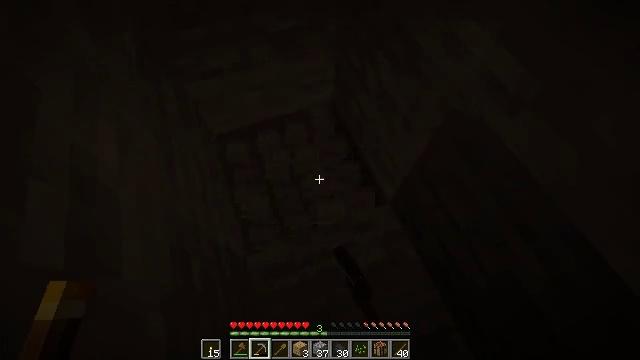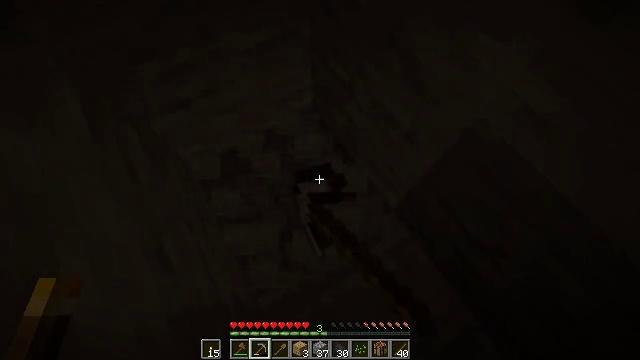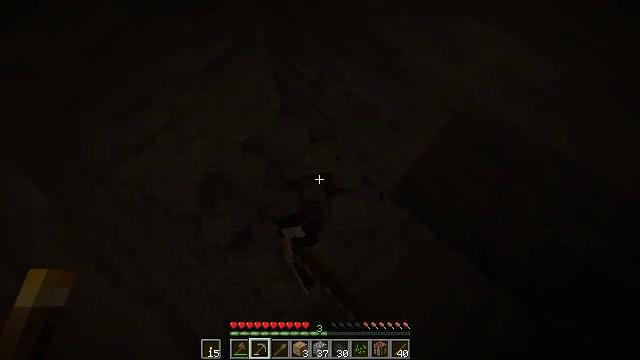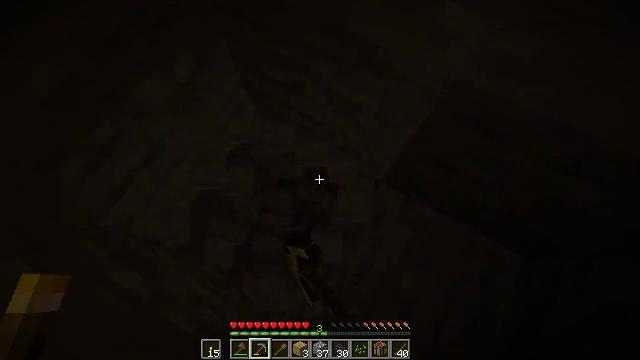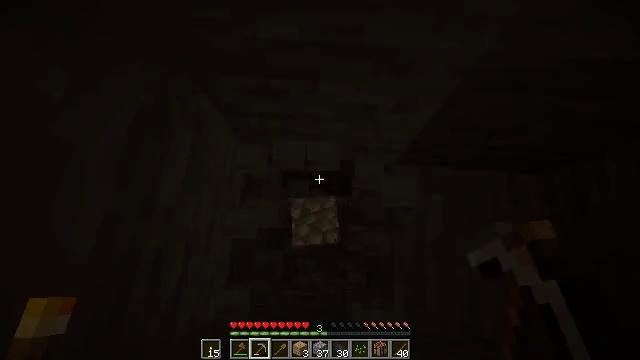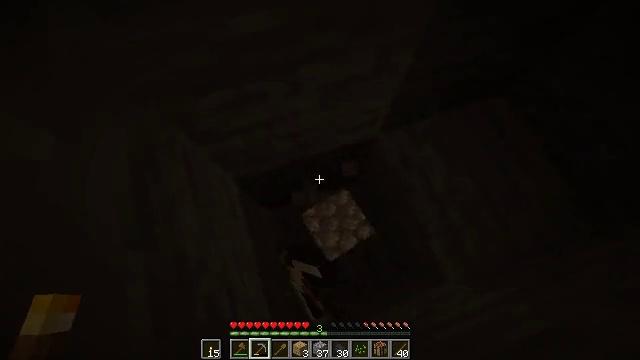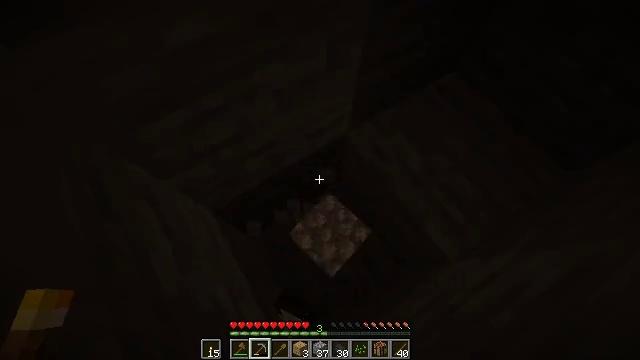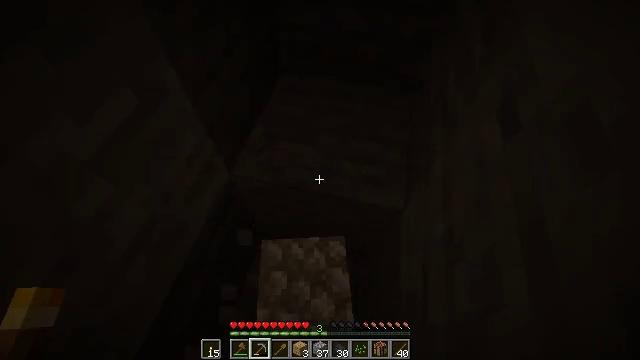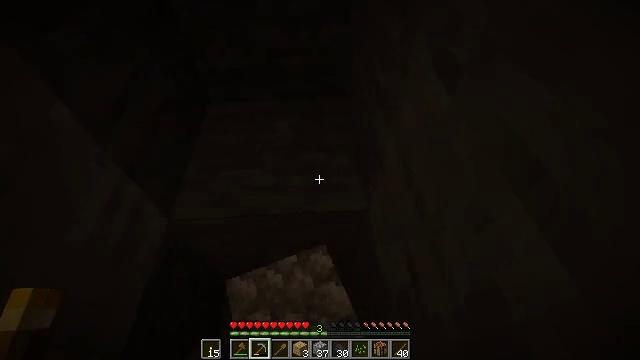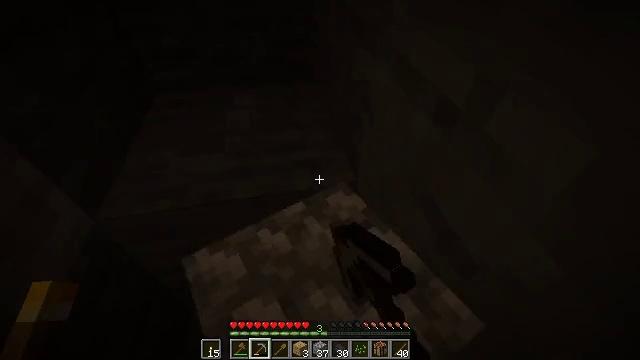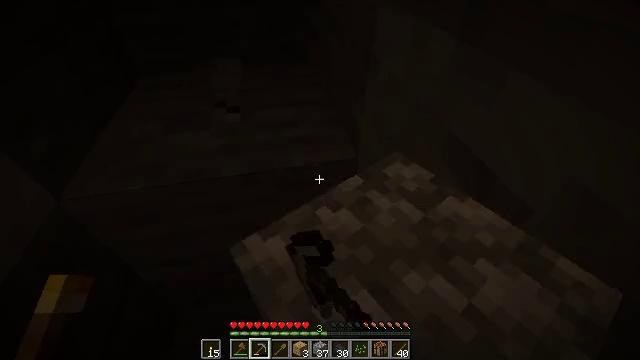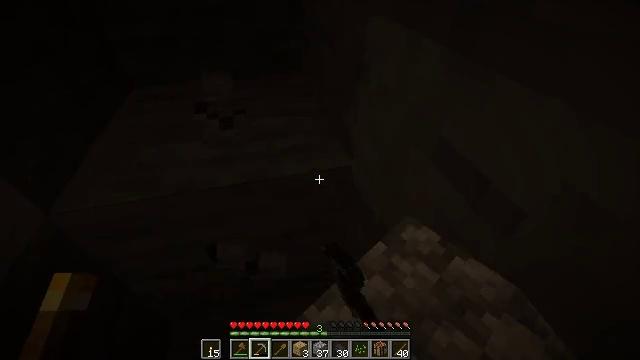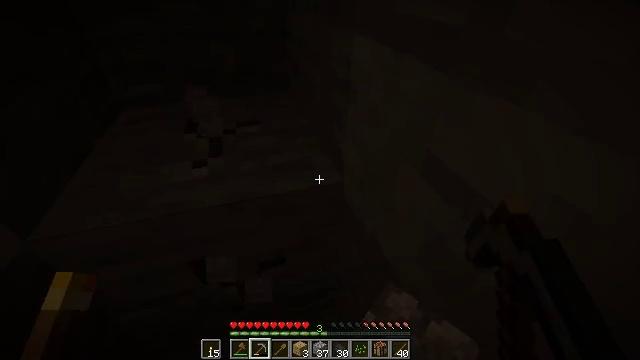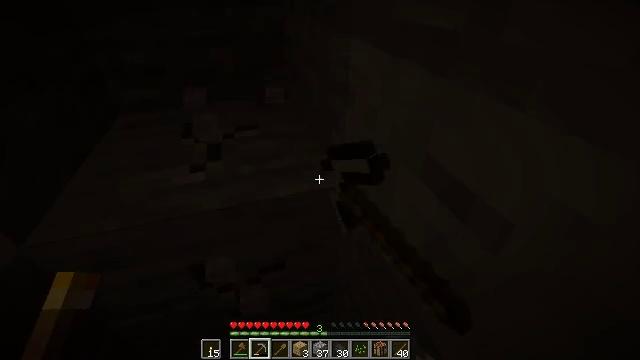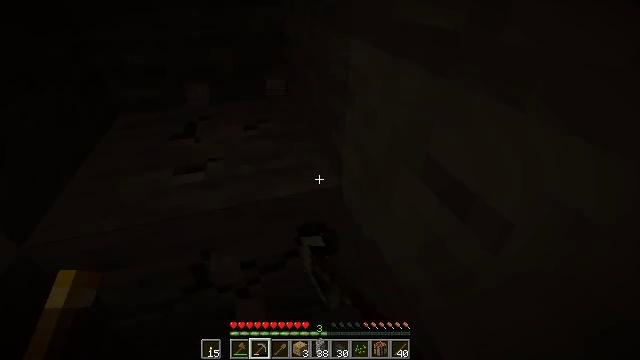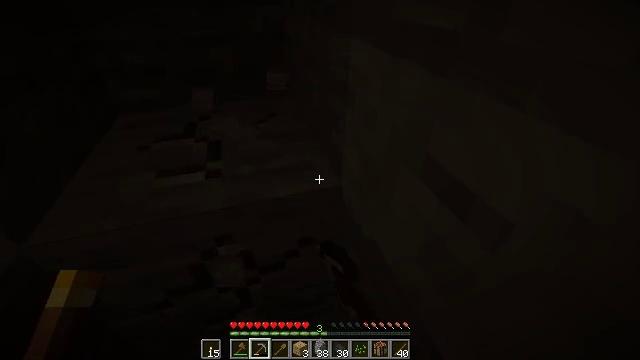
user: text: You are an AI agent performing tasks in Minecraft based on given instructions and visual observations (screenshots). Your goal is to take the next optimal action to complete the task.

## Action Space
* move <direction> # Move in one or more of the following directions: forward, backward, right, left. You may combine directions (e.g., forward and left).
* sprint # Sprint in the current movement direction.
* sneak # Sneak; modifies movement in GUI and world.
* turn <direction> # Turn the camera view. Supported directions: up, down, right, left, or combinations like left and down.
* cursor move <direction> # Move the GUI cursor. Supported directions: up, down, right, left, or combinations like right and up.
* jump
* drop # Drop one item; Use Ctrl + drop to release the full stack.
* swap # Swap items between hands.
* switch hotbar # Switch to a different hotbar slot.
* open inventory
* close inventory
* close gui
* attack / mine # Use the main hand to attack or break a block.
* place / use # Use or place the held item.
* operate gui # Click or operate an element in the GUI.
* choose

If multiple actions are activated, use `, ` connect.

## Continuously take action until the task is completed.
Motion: motion action
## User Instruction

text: Break the stone block.
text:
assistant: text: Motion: move forward and move left, turn right and down, attack / mine
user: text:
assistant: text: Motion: move forward and move left, turn right and down, attack / mine
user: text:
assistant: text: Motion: move left, turn right and down, attack / mine
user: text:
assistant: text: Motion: move left, turn right and down, attack / mine
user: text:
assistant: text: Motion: move back and move left, turn right and up, attack / mine
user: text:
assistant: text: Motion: move back and move left, turn right and up, attack / mine
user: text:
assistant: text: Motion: move back, turn right and up, attack / mine
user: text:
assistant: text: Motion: move back, turn right and up, attack / mine
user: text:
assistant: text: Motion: move back, turn right and up, attack / mine
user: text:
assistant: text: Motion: turn right and up, attack / mine
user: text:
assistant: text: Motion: turn right and up, attack / mine
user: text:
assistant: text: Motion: turn right and up, attack / mine
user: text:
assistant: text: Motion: attack / mine
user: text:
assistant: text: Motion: attack / mine
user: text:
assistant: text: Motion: attack / mine
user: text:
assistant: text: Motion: attack / mine
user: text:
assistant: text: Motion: turn left and down, attack / mine
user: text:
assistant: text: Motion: turn left and down, attack / mine
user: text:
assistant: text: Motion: turn left, attack / mine
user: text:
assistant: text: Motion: turn left, attack / mine
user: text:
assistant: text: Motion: turn left and down, attack / mine
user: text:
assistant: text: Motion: turn left and down, attack / mine
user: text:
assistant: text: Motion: attack / mine
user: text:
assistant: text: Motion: attack / mine
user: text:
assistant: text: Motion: attack / mine